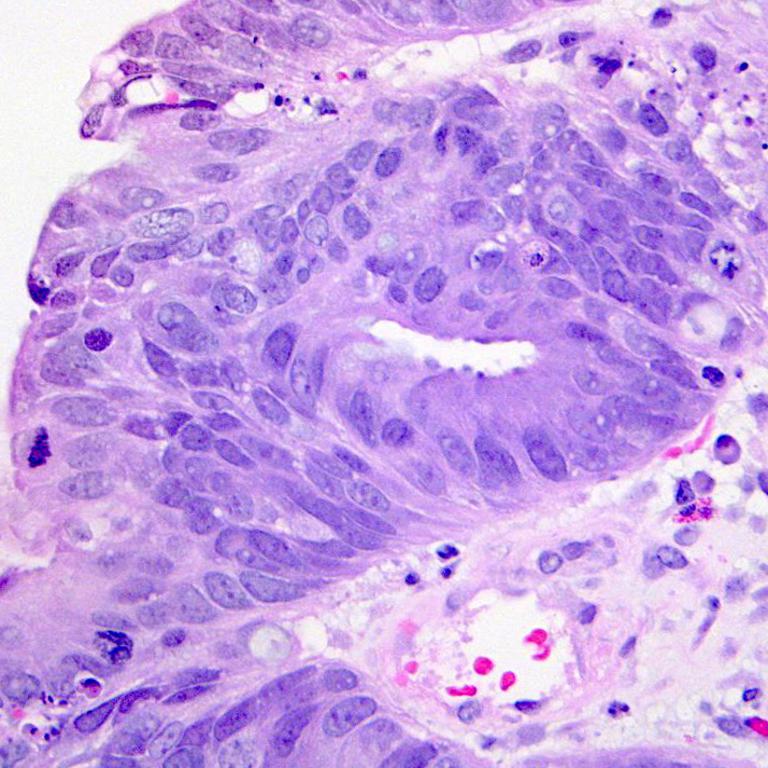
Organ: colon
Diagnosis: adenocarcinomas